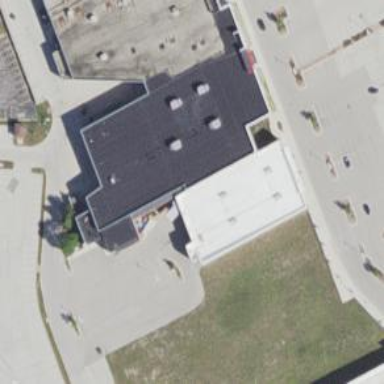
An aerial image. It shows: Retail building.